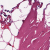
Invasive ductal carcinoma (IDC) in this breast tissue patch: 0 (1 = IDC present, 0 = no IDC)